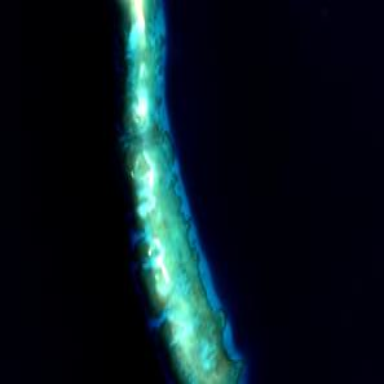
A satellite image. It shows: Beautiful reef in its natural habitat.